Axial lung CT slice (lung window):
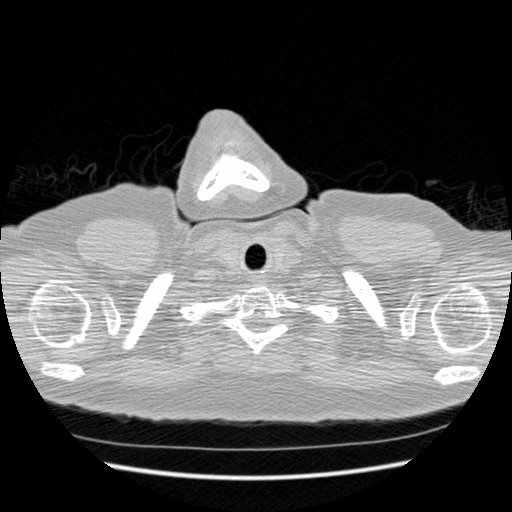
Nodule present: no